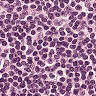
Metastatic tissue present: no